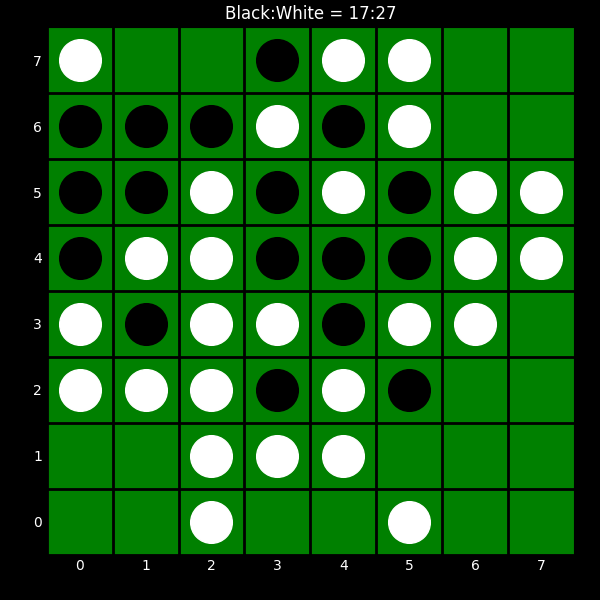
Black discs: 17
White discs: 27